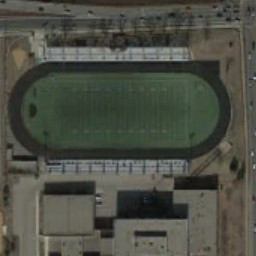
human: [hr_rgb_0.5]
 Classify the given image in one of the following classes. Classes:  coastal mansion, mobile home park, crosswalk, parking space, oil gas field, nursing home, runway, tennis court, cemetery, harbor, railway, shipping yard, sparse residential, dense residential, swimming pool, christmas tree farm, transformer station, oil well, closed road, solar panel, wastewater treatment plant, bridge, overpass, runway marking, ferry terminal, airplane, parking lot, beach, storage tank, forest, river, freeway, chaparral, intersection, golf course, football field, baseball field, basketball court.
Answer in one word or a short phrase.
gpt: football field